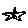
Label: star